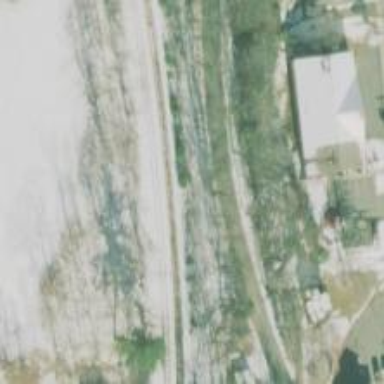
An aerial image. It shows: Railway siding with rails.